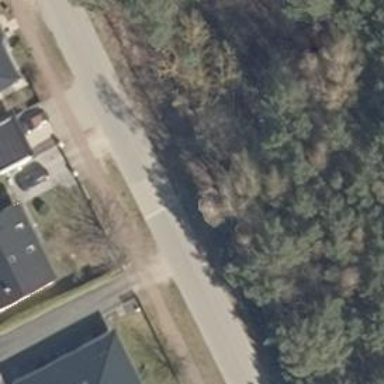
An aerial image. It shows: Traffic calming hump on the road.